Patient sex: M
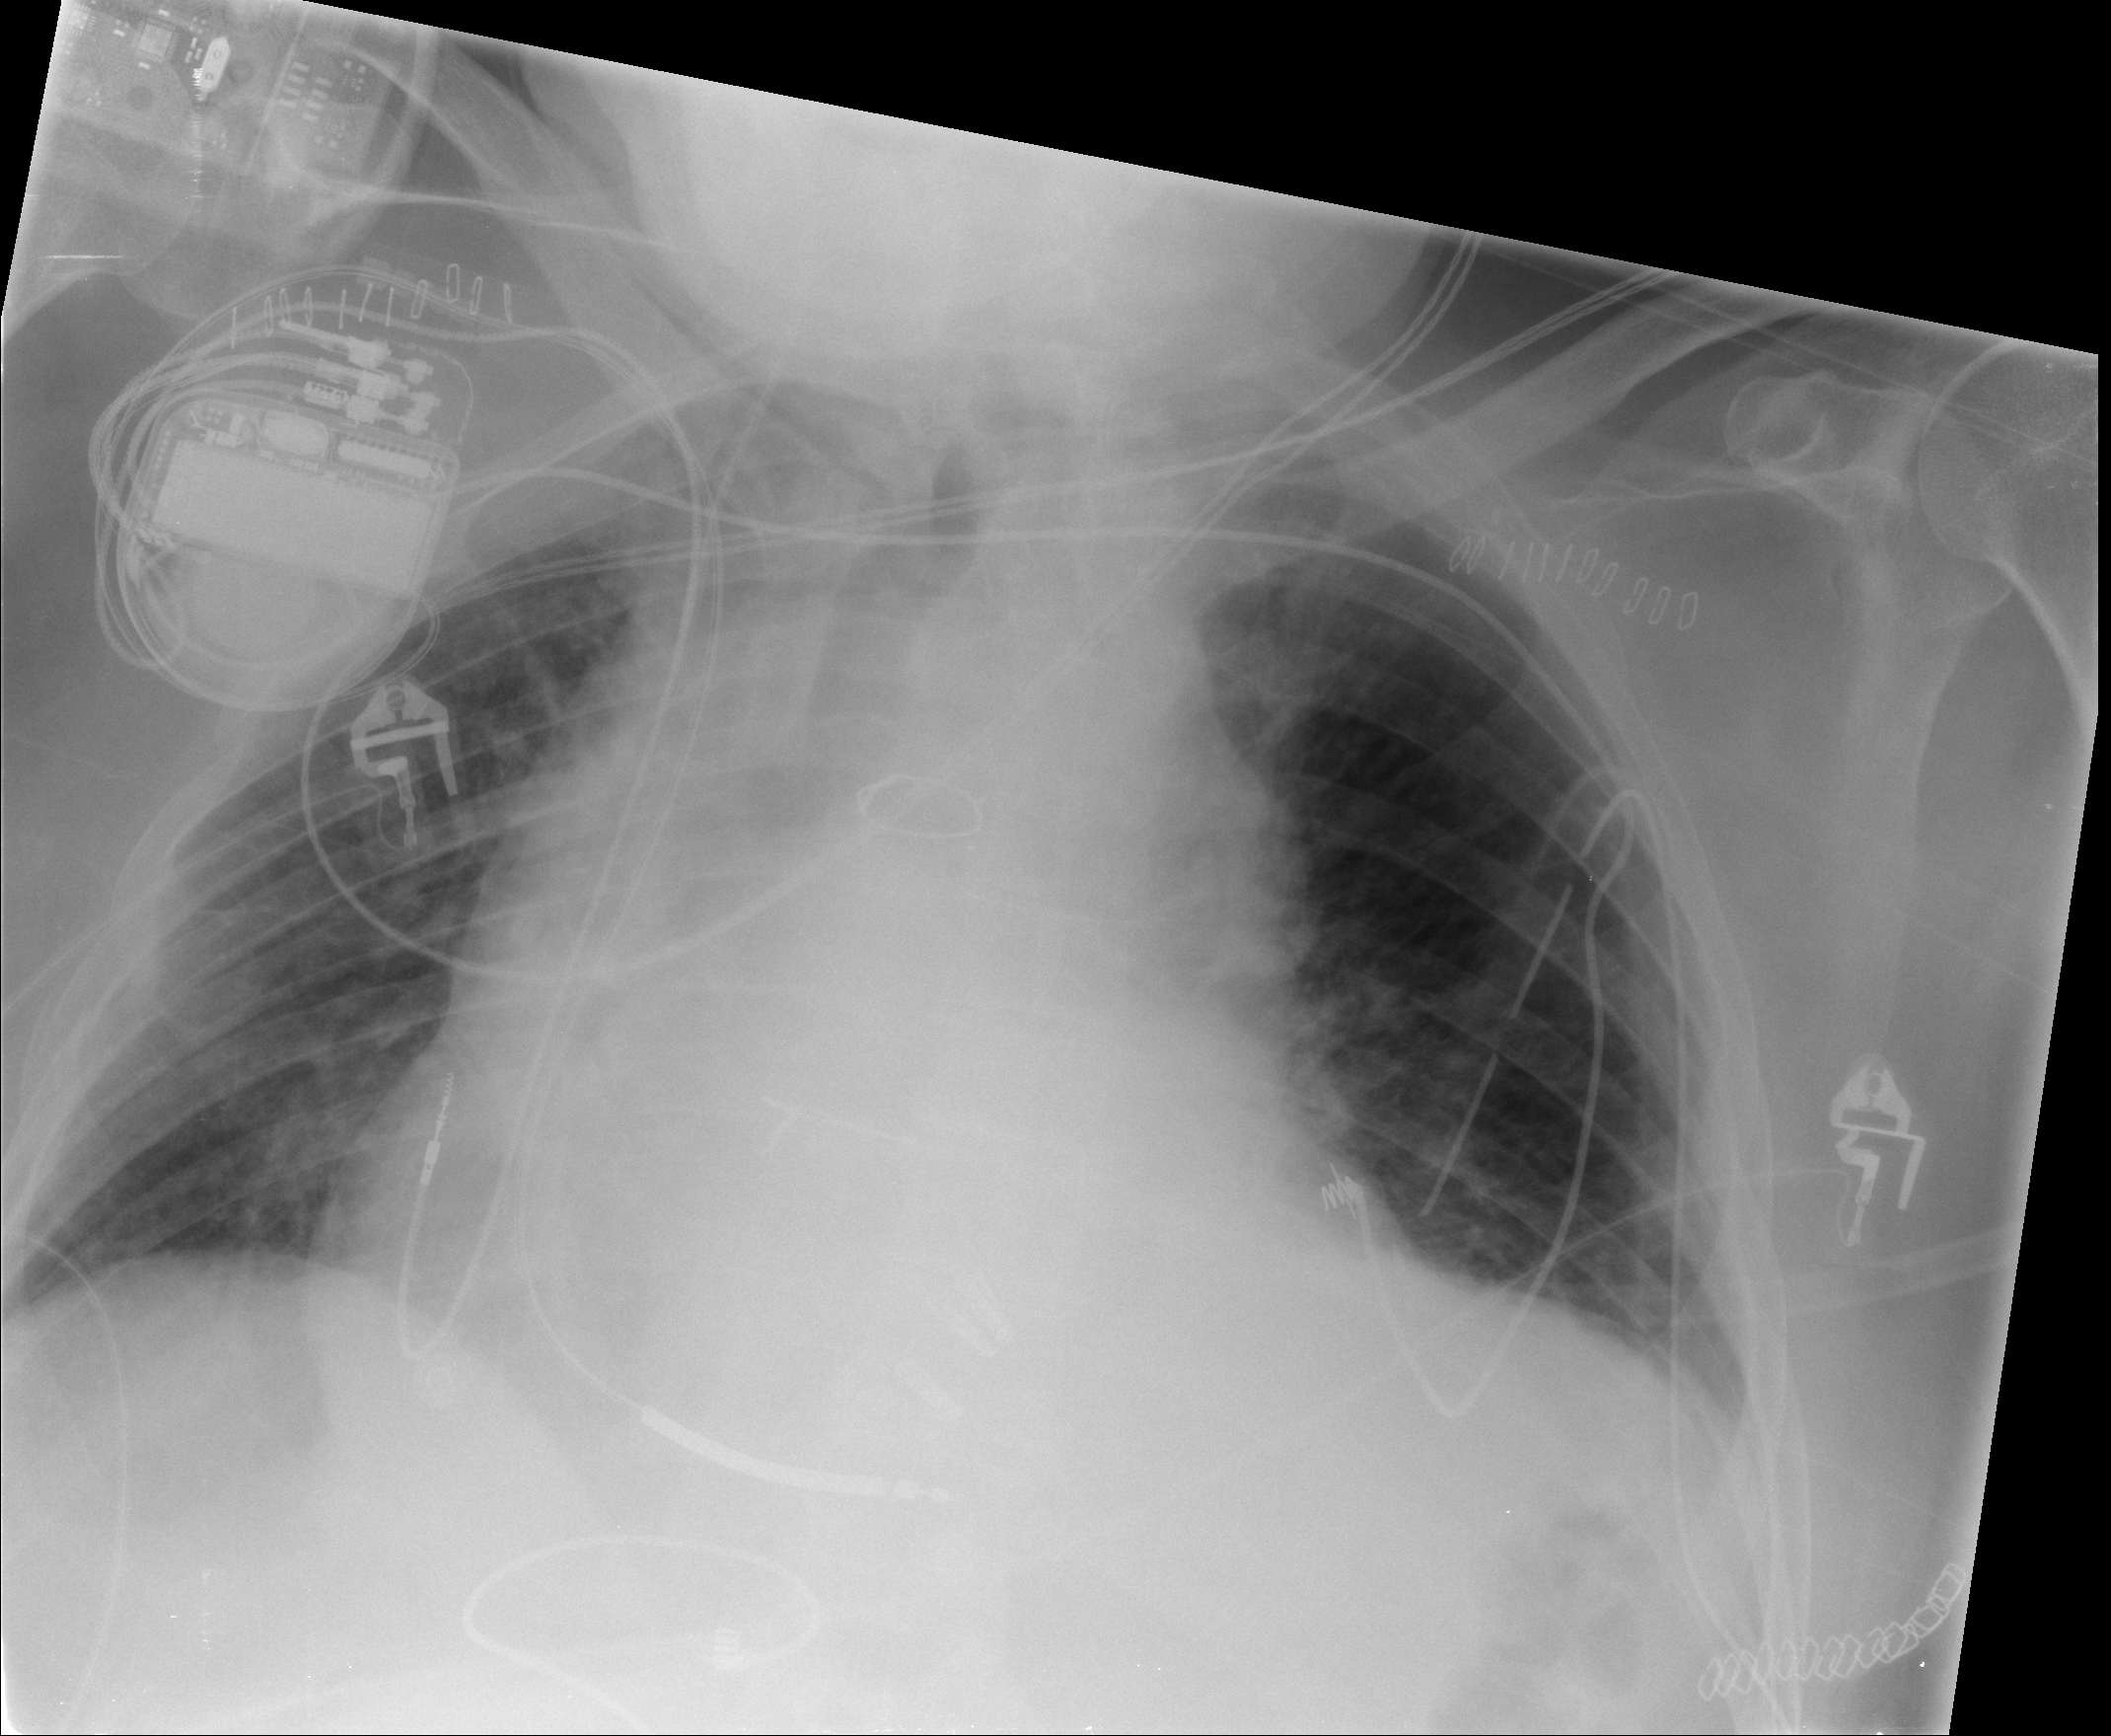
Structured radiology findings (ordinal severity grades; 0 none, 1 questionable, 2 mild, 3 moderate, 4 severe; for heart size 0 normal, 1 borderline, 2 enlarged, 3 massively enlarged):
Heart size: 3
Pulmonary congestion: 0
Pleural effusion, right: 0
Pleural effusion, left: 0
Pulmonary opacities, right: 0
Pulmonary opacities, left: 0
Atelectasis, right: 0
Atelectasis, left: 0